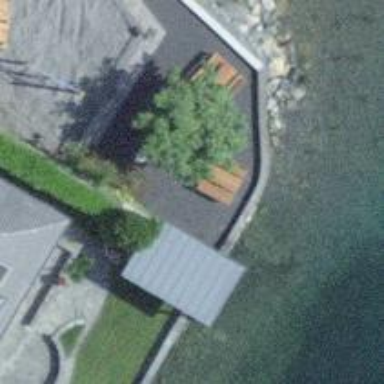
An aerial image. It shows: Picnic table located in leisure land area.